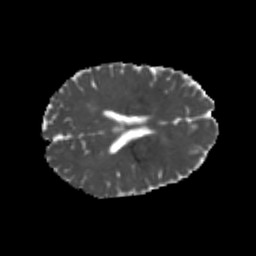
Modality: MD
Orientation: axial
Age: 20
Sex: female
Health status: healthy
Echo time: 0.074 s